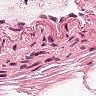
Metastatic tissue present: no